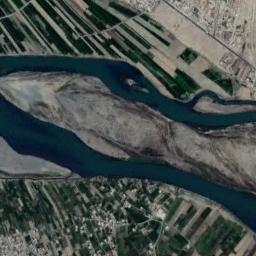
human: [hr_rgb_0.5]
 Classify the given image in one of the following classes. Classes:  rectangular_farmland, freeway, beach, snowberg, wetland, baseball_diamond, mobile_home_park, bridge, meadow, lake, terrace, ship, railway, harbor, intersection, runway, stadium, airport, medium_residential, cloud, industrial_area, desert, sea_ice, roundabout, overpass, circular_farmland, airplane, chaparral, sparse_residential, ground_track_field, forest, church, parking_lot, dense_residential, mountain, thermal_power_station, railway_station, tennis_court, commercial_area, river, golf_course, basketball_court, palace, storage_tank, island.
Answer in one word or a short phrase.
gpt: river